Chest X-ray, PA view. Patient: 14 years old, sex M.
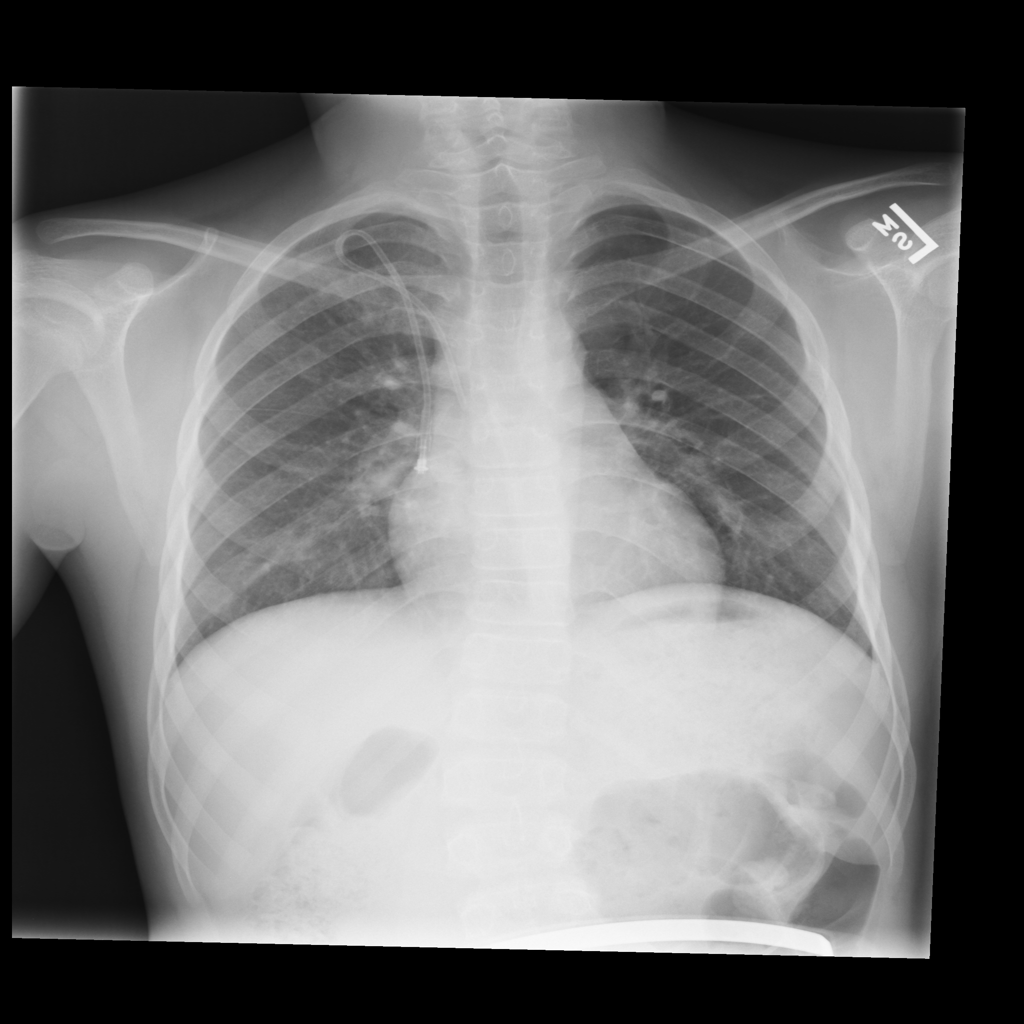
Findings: Infiltration